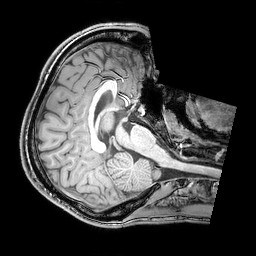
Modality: T1w
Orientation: axial